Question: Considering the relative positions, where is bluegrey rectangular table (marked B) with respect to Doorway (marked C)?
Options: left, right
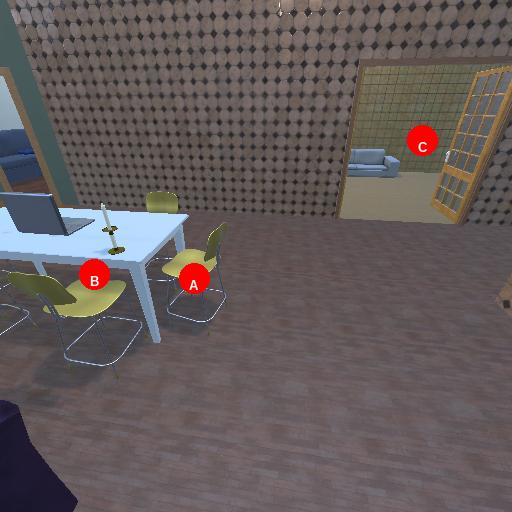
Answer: left